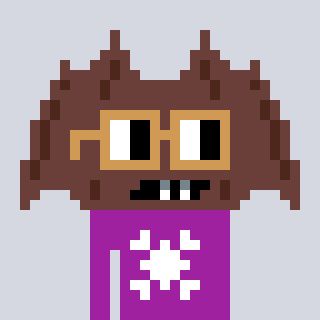
a pixel art character with square brown glasses, a bat-shaped head and a magenta-colored body on a cool background